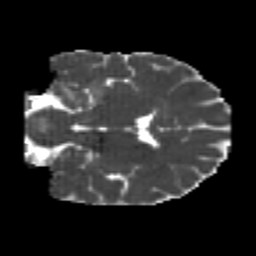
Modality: MD
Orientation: coronal
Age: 22
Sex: male
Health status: healthy
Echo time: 0.074 s